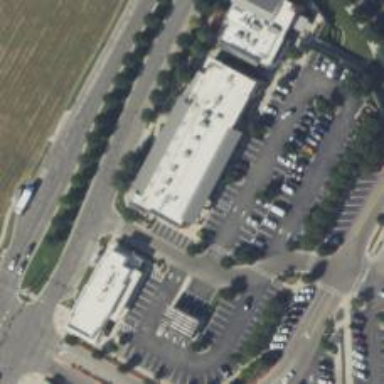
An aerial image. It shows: Healthcare clinic.